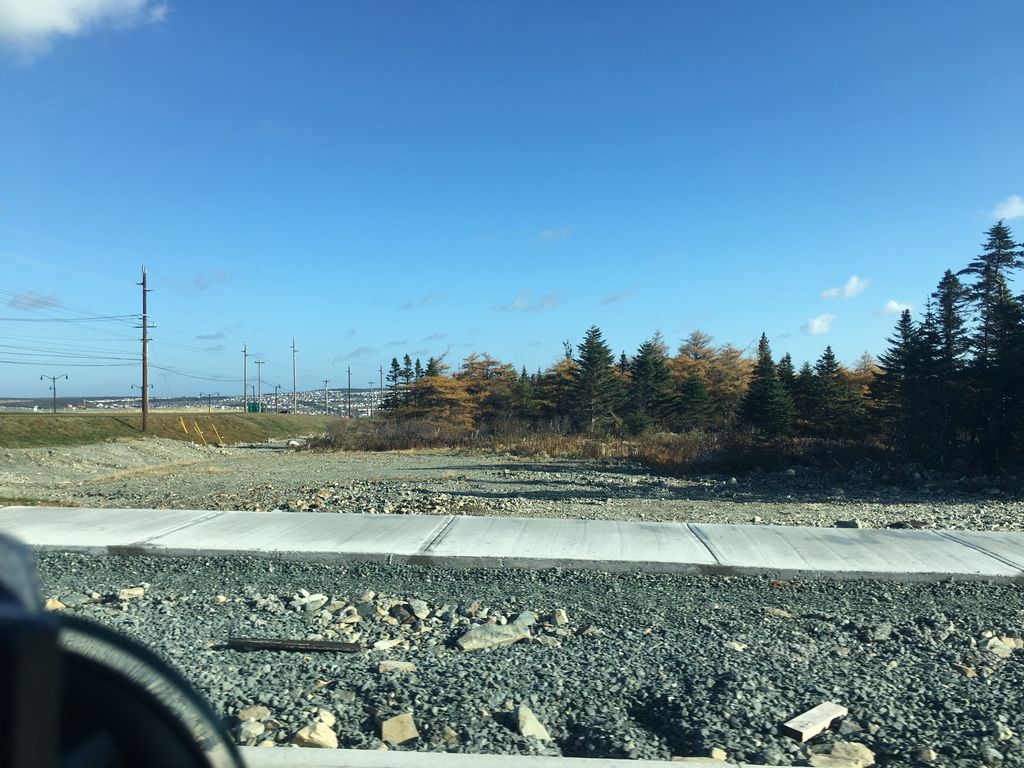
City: st_johns